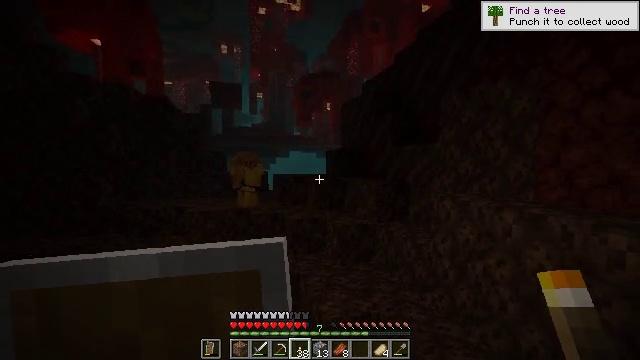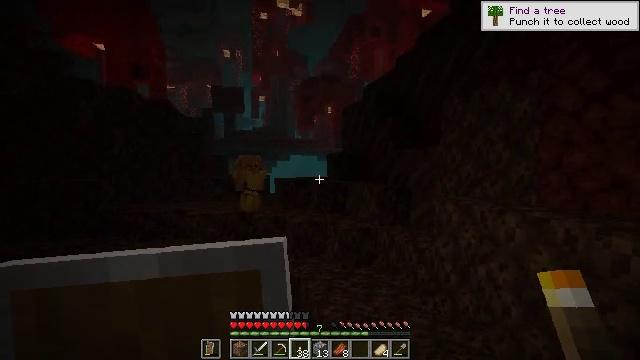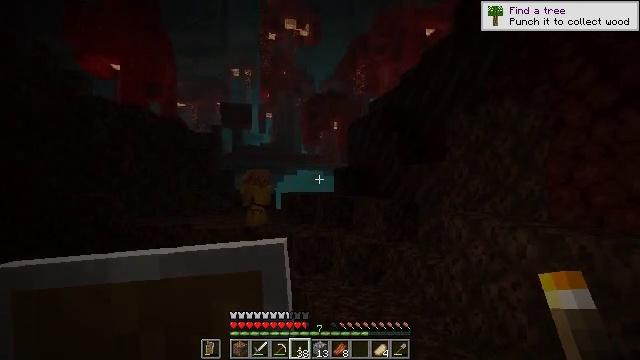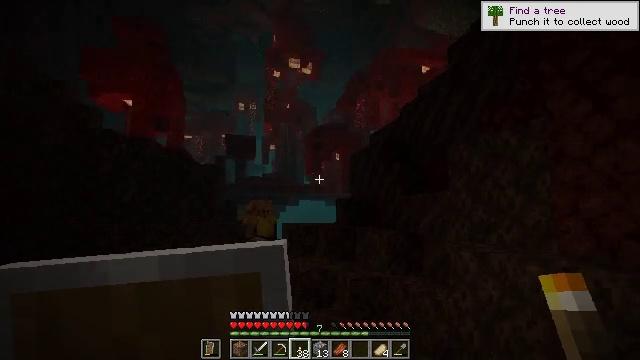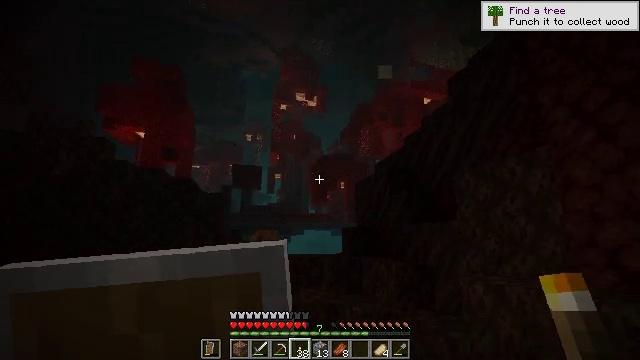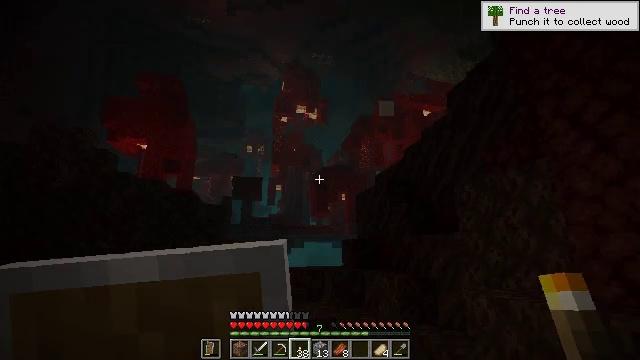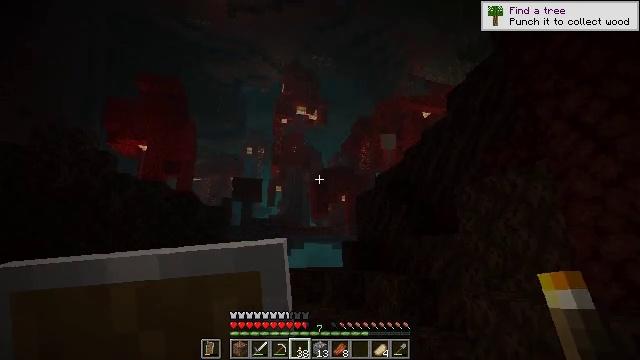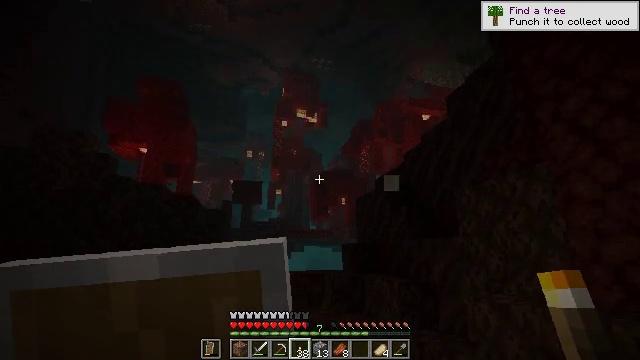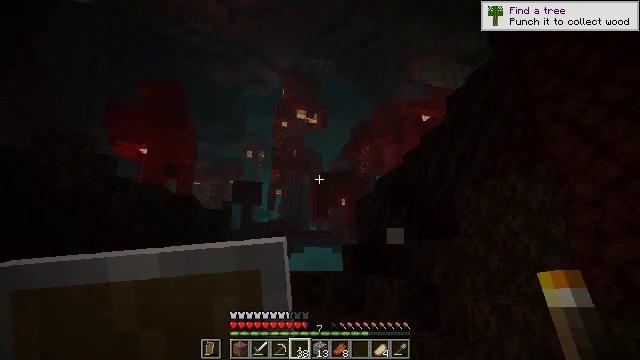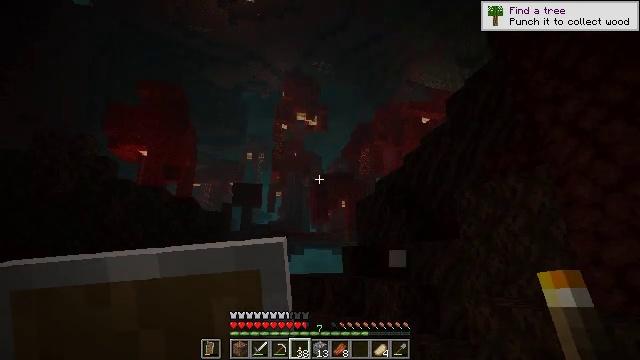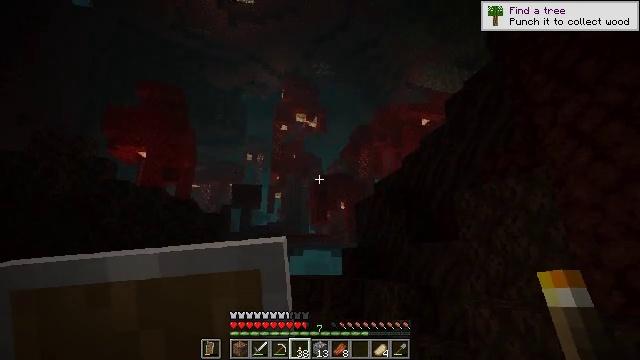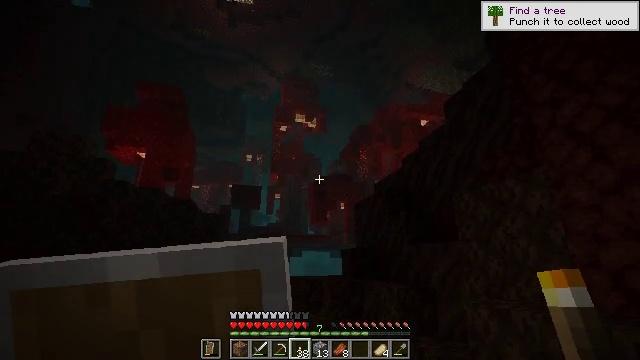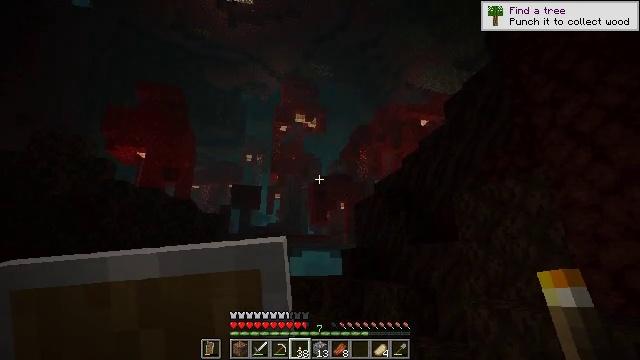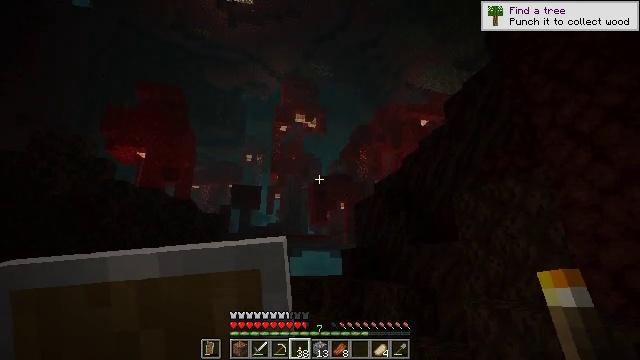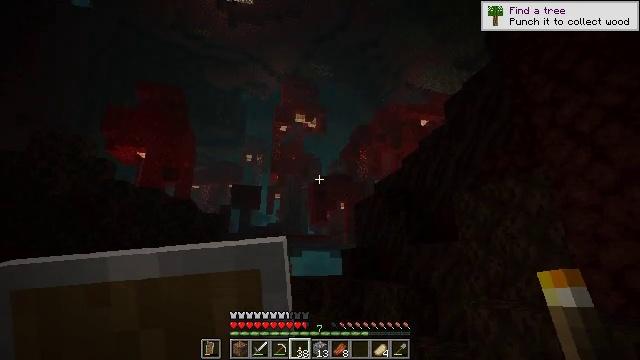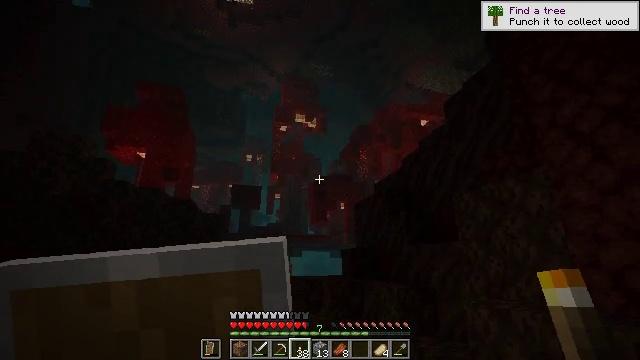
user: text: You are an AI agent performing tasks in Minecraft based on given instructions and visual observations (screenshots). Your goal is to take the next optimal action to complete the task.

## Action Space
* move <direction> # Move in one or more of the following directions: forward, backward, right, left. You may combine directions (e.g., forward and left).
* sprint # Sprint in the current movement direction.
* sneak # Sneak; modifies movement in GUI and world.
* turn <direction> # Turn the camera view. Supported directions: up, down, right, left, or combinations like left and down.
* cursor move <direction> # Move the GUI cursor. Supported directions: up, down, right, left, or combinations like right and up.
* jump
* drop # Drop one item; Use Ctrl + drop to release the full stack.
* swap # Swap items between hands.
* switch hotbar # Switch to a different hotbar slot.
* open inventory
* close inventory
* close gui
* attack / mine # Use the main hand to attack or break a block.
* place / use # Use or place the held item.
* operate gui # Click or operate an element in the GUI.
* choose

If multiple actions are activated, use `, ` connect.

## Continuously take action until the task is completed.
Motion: motion action
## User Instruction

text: Dig soul sand to use for potions.
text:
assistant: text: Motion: no_op
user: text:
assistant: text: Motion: turn left and up
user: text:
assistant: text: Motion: turn up
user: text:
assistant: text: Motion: turn left and up
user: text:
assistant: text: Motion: turn up
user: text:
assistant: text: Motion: no_op
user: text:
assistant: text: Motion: no_op
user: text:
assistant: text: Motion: no_op
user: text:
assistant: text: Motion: no_op
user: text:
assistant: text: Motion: no_op
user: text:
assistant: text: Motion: no_op
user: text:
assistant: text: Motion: no_op
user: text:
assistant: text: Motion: no_op
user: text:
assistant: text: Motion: no_op
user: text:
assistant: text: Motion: no_op
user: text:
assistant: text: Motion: no_op
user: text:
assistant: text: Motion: no_op
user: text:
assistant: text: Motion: turn left and down
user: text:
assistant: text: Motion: turn left and down
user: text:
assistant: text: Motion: turn left and down
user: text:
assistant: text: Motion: turn left
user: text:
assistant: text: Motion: turn left and down
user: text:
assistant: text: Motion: turn left and down
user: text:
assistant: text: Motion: turn left
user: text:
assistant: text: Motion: turn left
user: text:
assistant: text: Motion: turn left
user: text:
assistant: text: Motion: no_op
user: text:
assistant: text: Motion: no_op
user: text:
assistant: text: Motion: no_op
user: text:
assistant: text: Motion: no_op